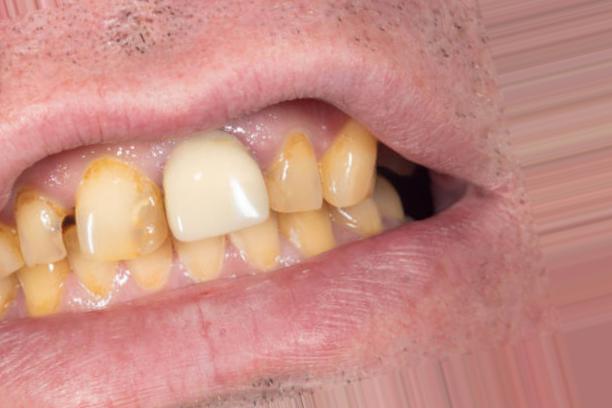
Condition: Tooth Discoloration